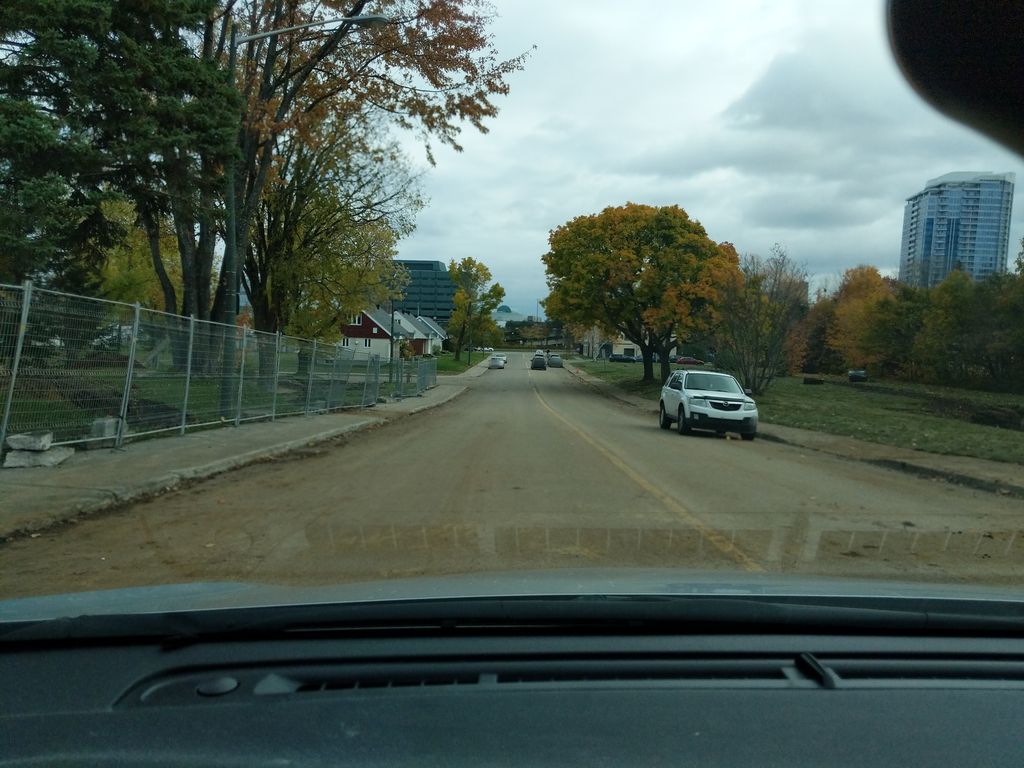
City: quebec_city